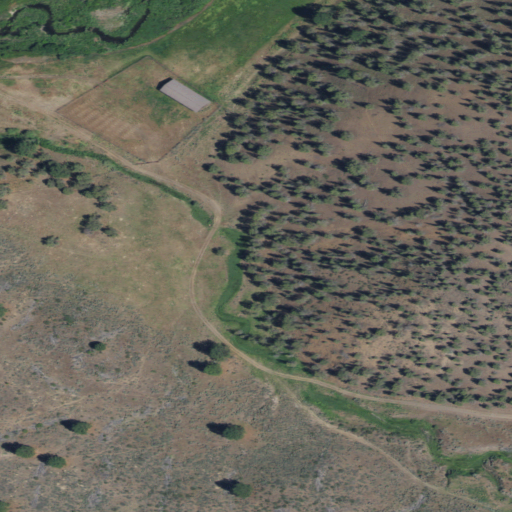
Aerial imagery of valley in Oregon named Watkins Hollow containing shrub, herbaceous wetlands, open development, evergreen forest, and grassland